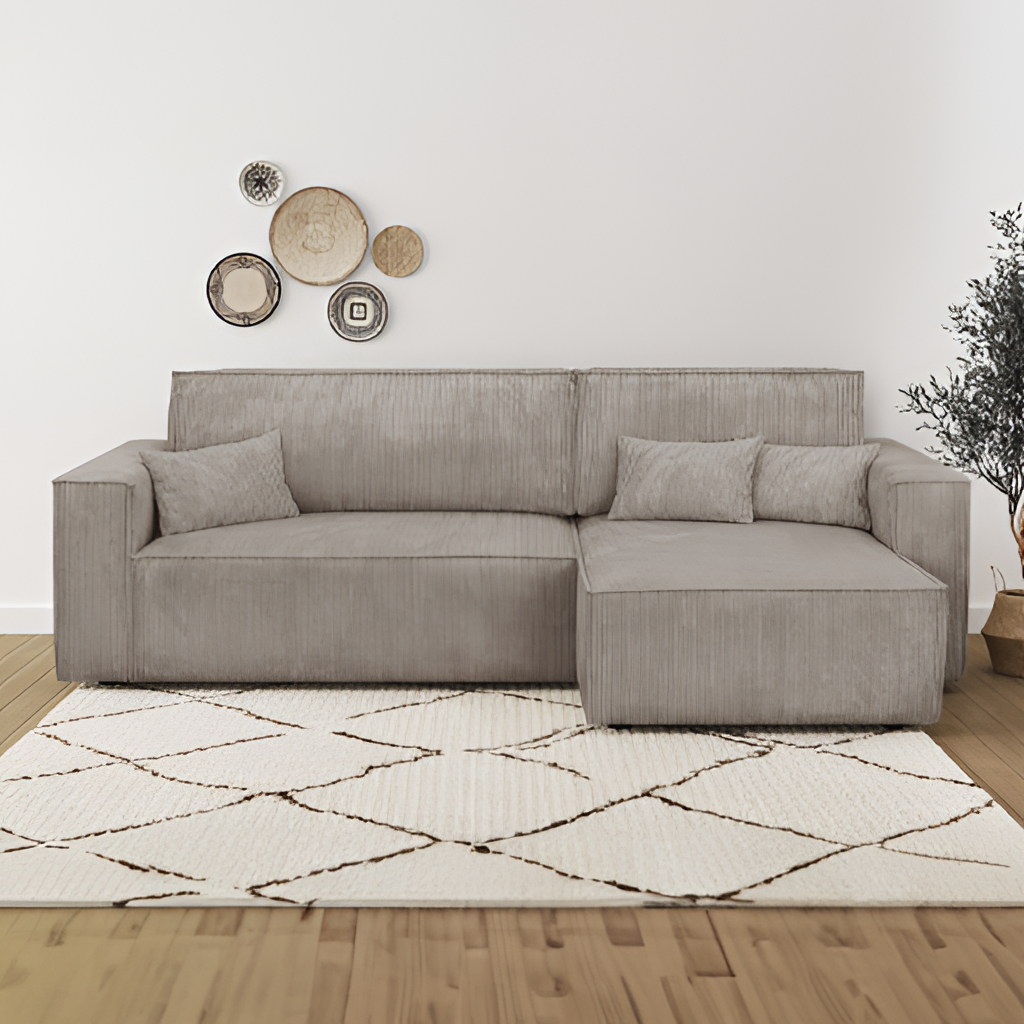
living room, fabric sectional sofa, modern, paint wallpaper, with solid pattern, brown wood flooring, with plank pattern